Question: I'm wondering what the best practice is for keeping track of all the dependencies for an application when one is using IoC/DI?
At the moment what I'm doing is copying the dependencies in a post-build step.
When a library is referenced "old-style" VS takes care of all of the copying to the bin folder so that all of the dependencies are there ready to be used but there's no such process (it seems) for the DI approach where the dependencies are determined at runtime.
Debugging then becomes (unless I'm doing something drastically wrong) a game of hunt-the-dependency and making sure you have all your files available. Look at the example below where I've already gone through Controller -> Interface -> Concrete Implementation -> DAL base class -> DAL and it breaks when looking for a dependency in the DAL code.
At this point I know it's going to hit the GAC so all should be well but lining up all the dependencies is tedious. If it's germane to the question the framework I'm using here is Unity.

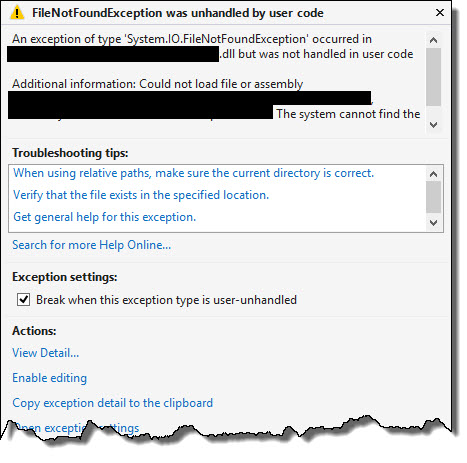
Answer: You can set output of all projects to the same folder. Also less garbage in the file system this way. However, it may not be the best option in some cases (file name conflicts, building multiple separate products etc.).